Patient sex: M
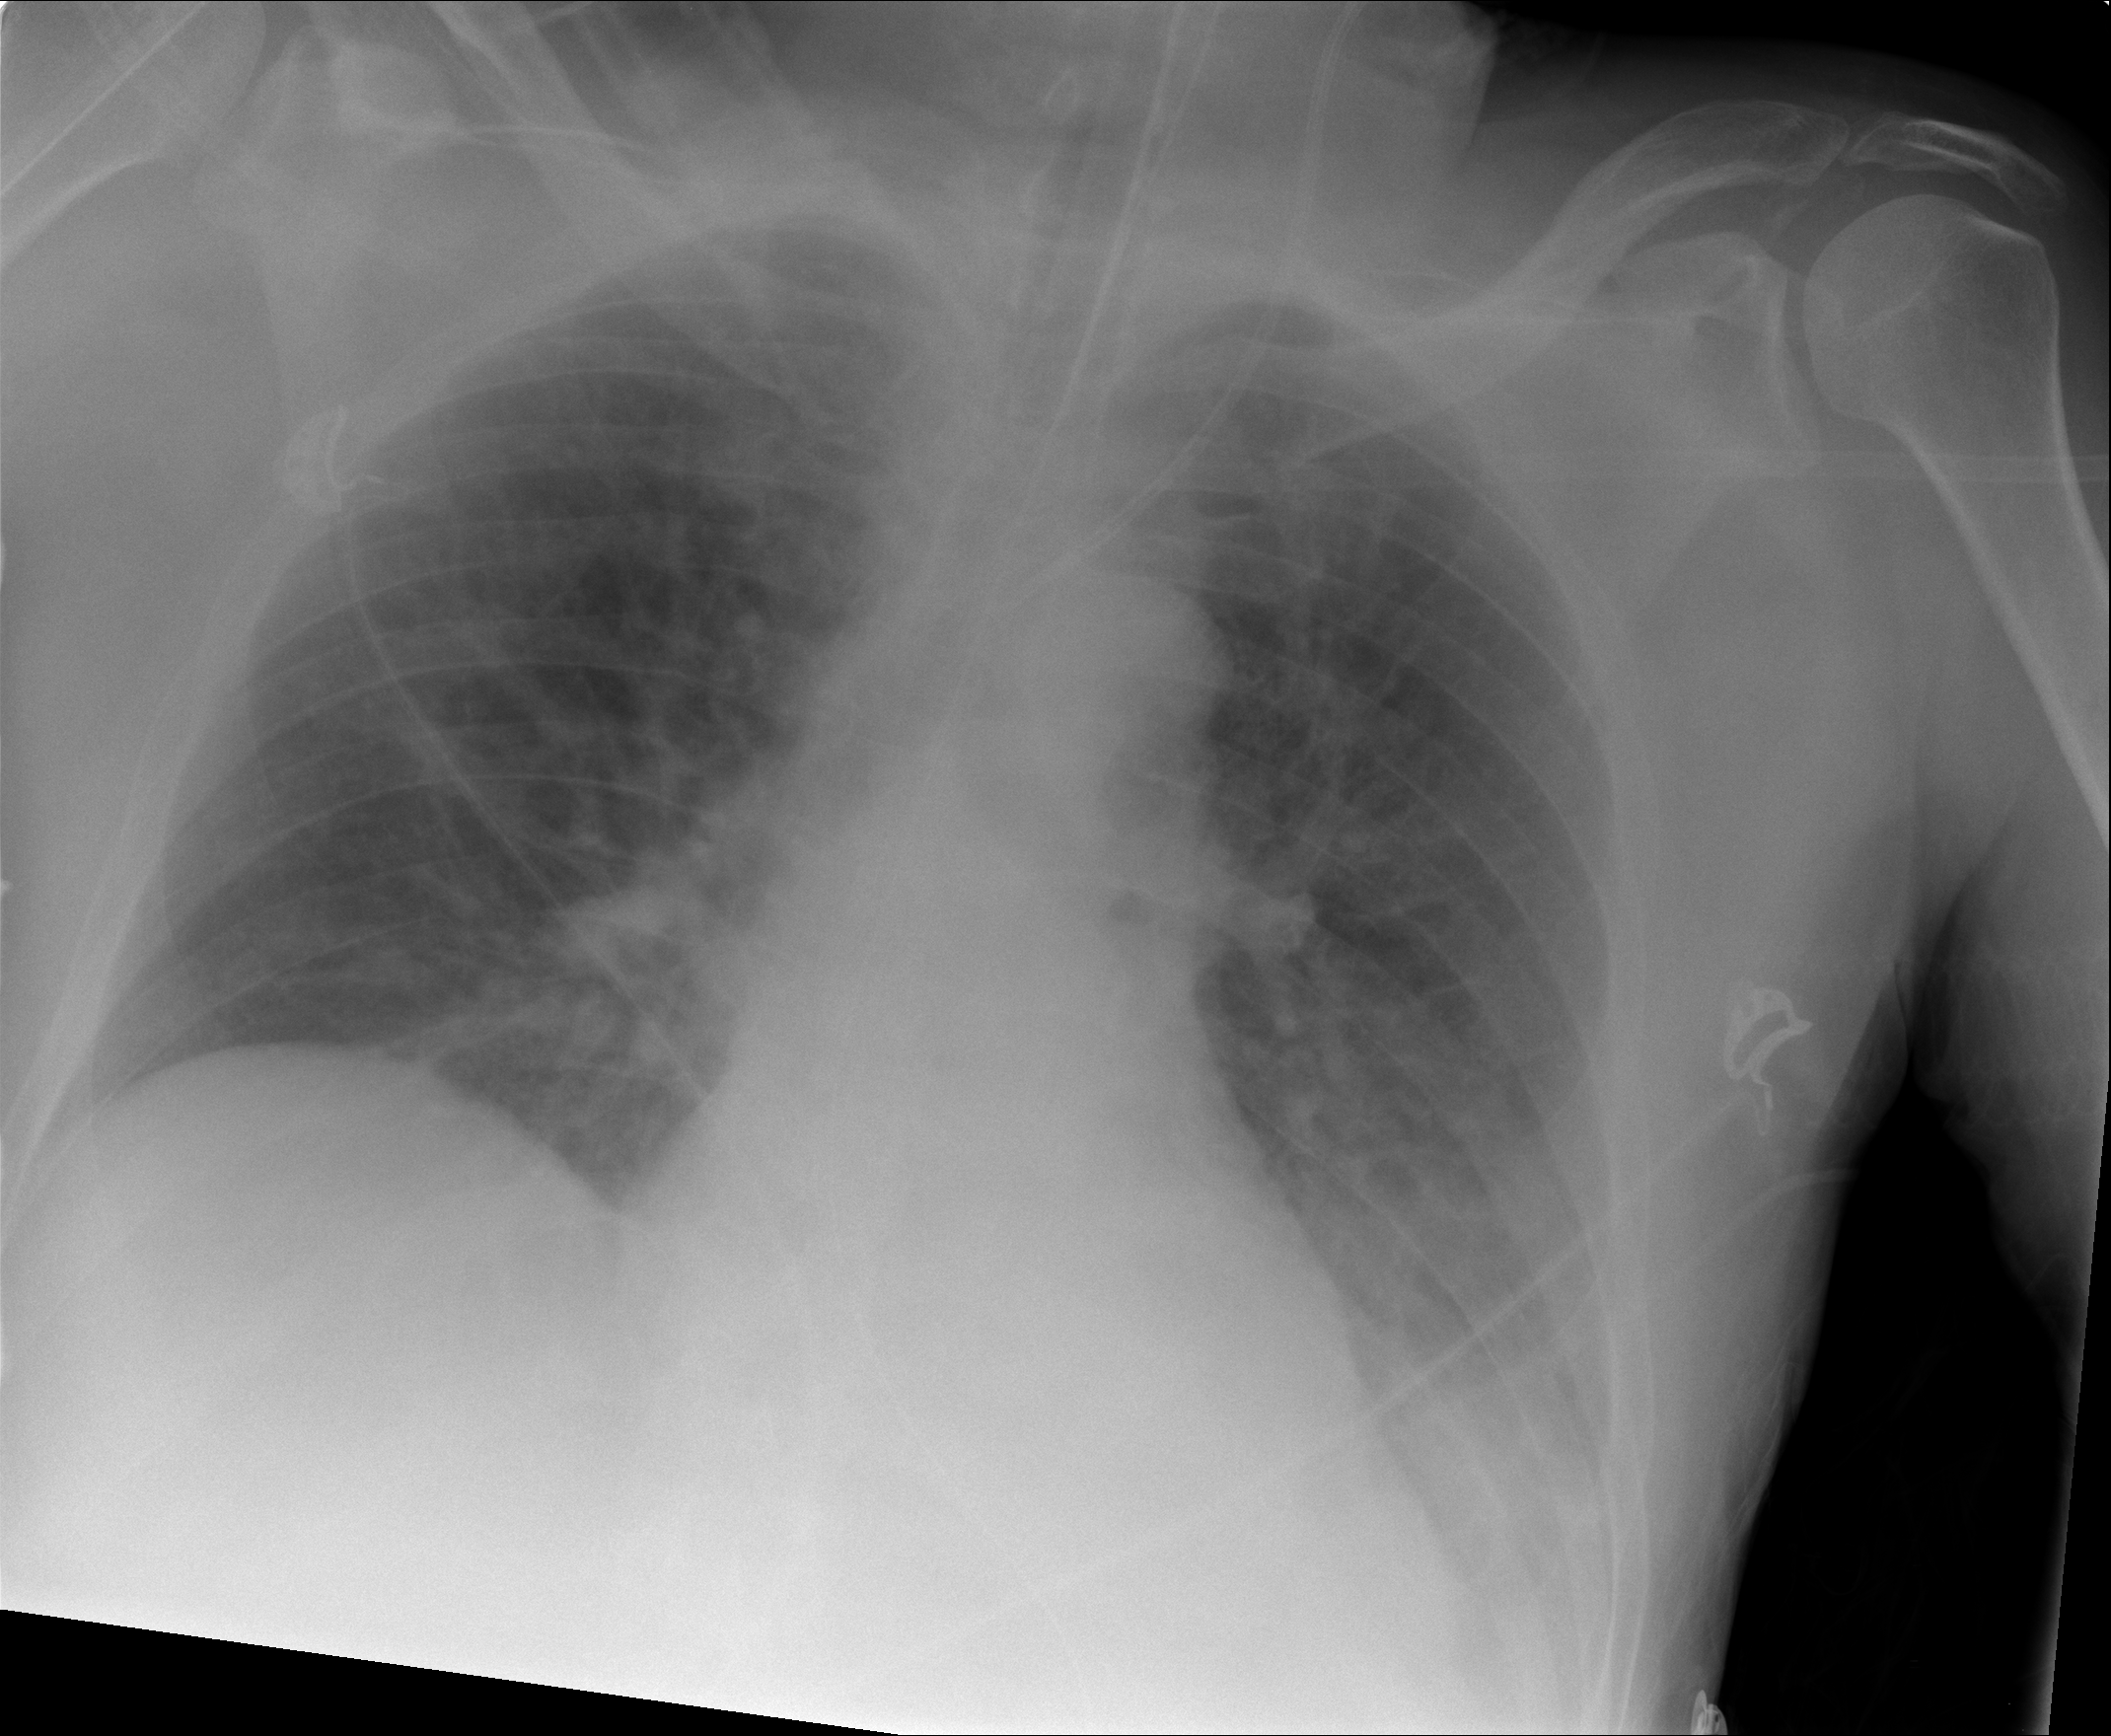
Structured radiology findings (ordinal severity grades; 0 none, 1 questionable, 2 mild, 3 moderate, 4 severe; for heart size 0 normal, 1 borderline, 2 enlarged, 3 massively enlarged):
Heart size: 0
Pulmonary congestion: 3
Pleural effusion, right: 1
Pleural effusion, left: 1
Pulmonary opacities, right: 2
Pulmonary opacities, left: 2
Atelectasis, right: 0
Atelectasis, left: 2